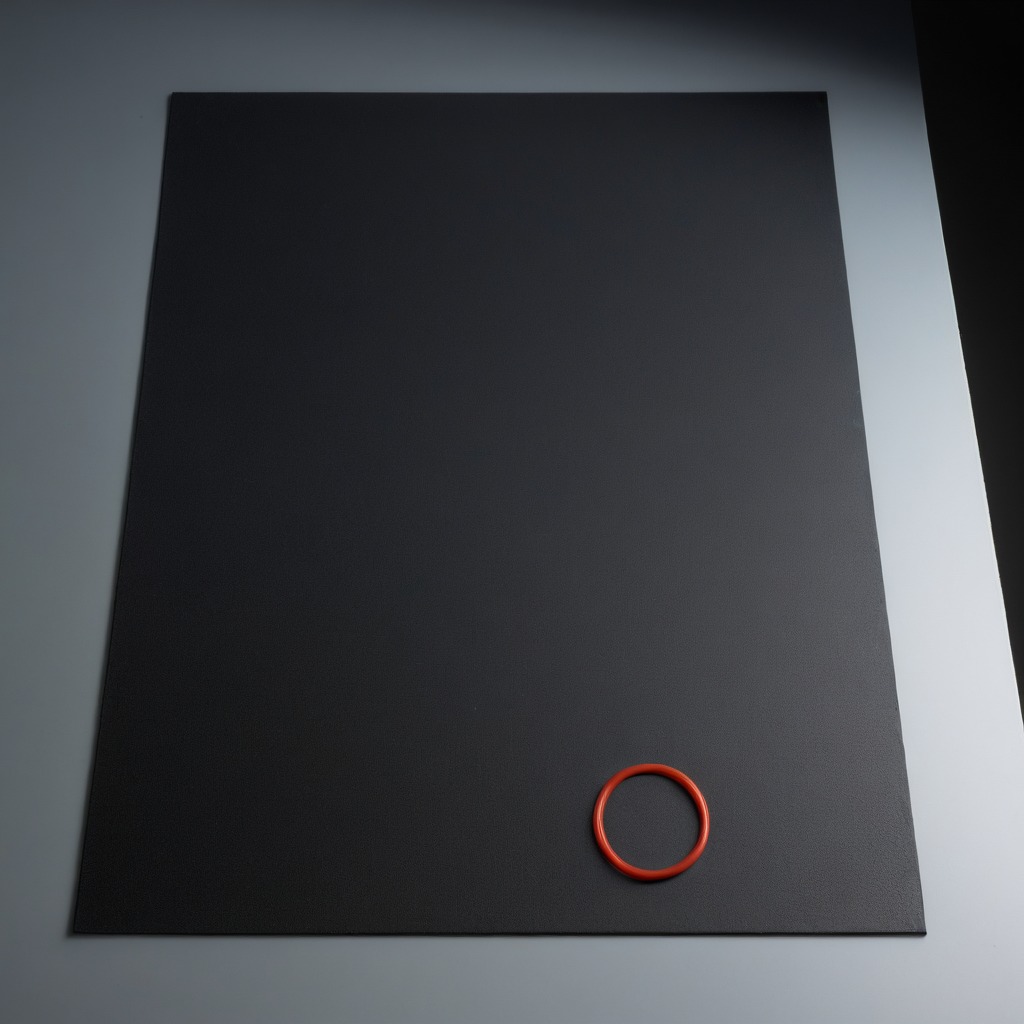
A rubber O-ring is lying on the clean granite tabletop inside a workshop under bright overhead lighting crisp shadows high clarity worn but beneath the mat.